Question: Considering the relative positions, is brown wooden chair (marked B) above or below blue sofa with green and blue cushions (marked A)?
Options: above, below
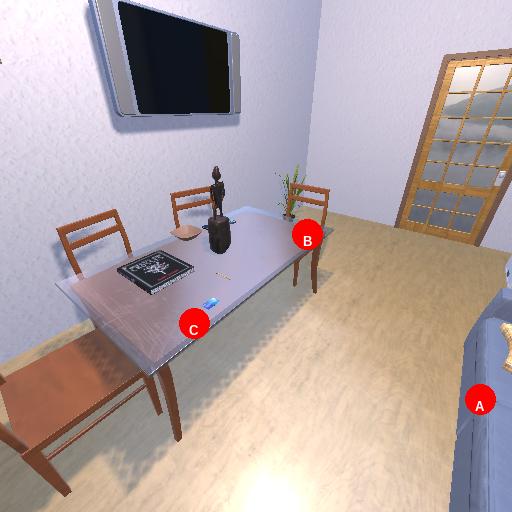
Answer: above